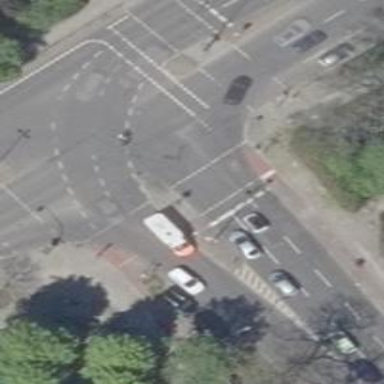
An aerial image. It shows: Footway located on traffic island.